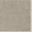
Piece: xx